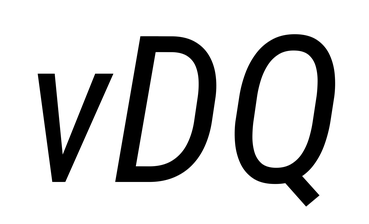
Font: Roboto-Italic_Condensed_Italic